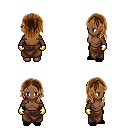
a pixel art fantasy rpg character, female body template, human, dark skin, leather shoulder armor, robe skirt, brown long hairstyle, gold gloves, black slippers, four views (front, back, left, right), 2x2 character sprite sheet, small pixel art, hard edges, no anti-aliasing